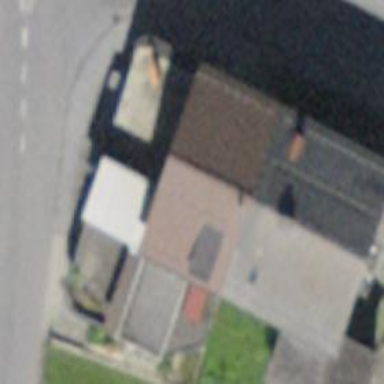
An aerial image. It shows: Convenience shop.